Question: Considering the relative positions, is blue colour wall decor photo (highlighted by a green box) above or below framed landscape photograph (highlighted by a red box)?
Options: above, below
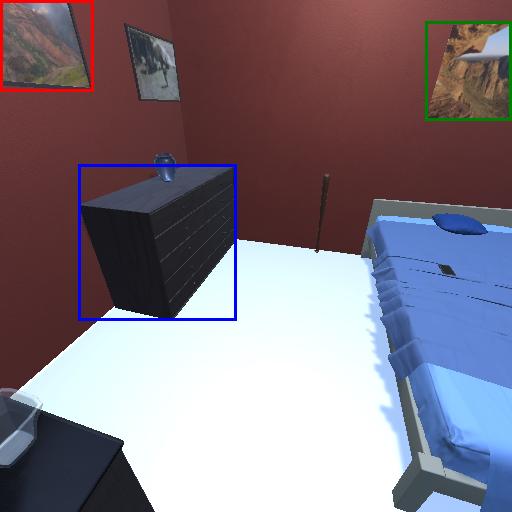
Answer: above